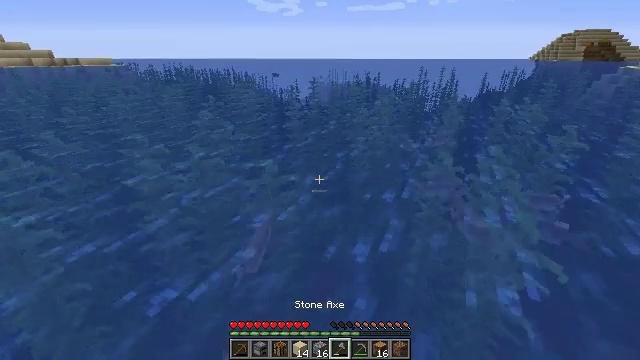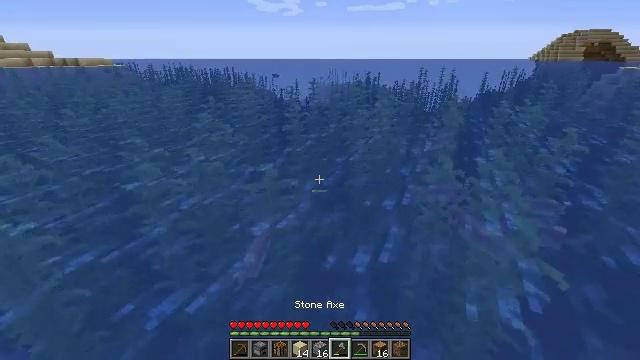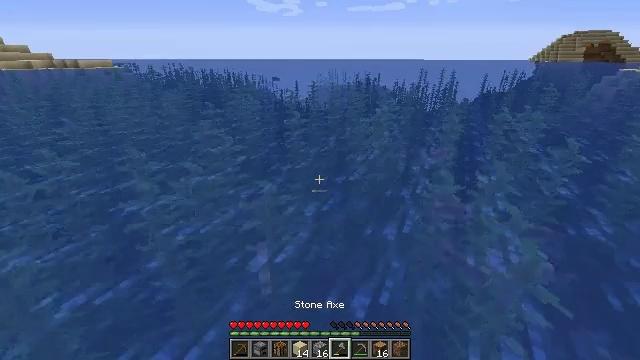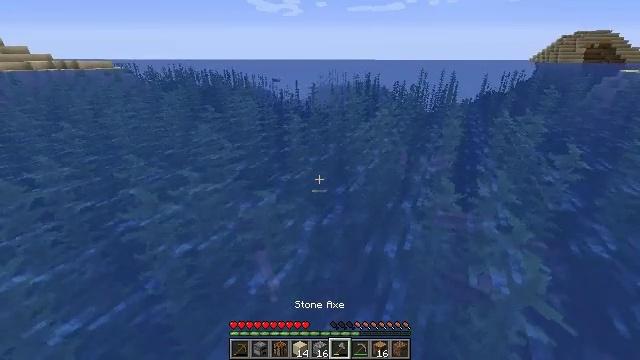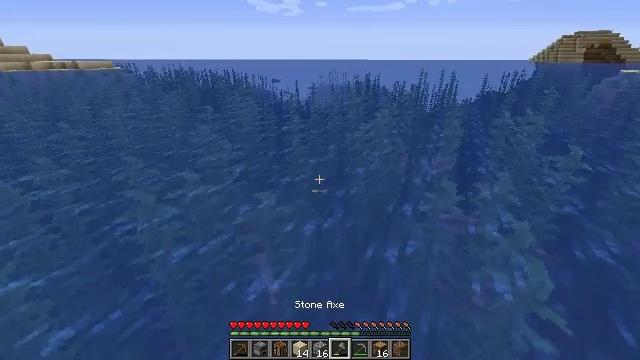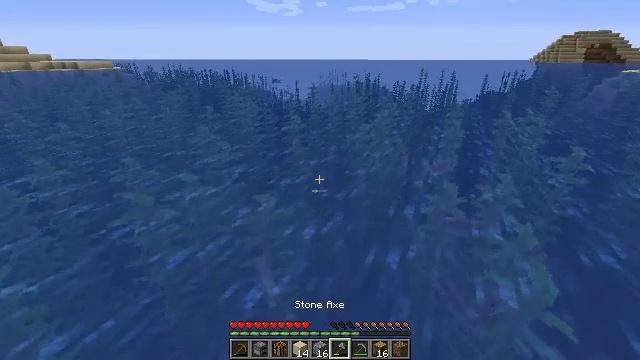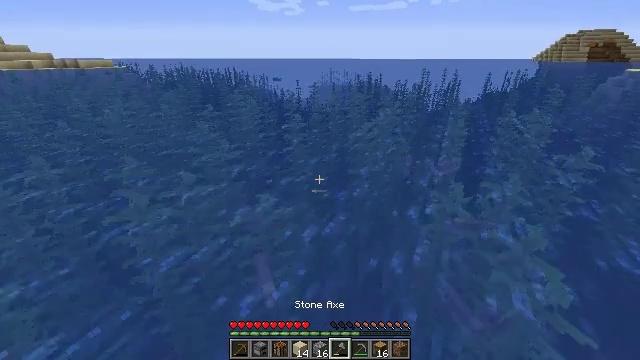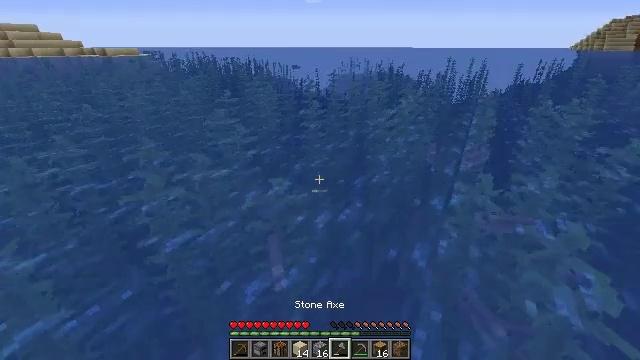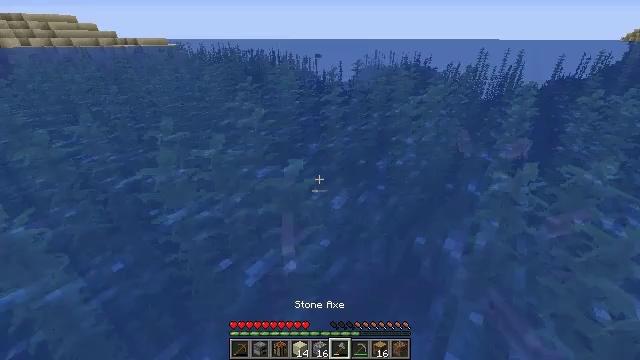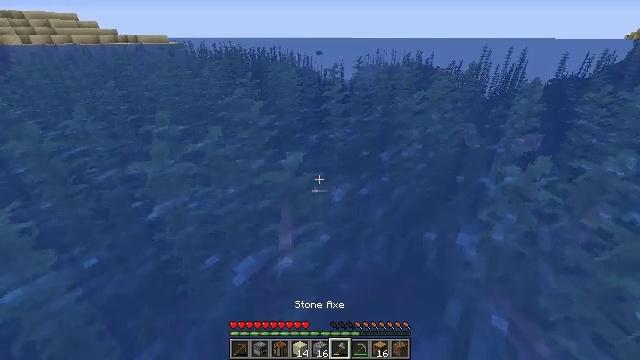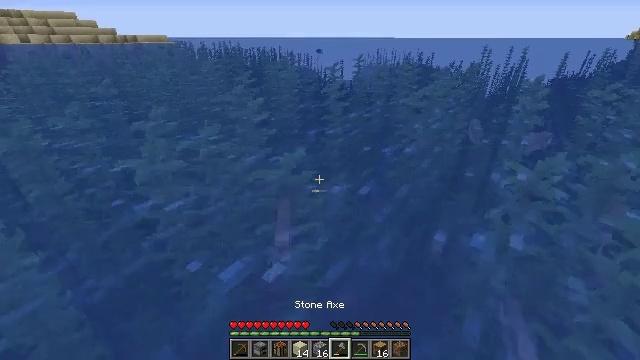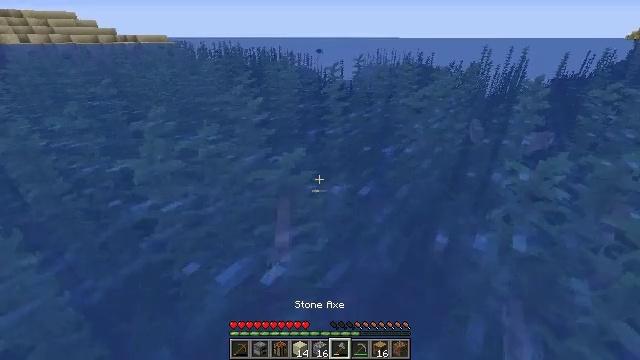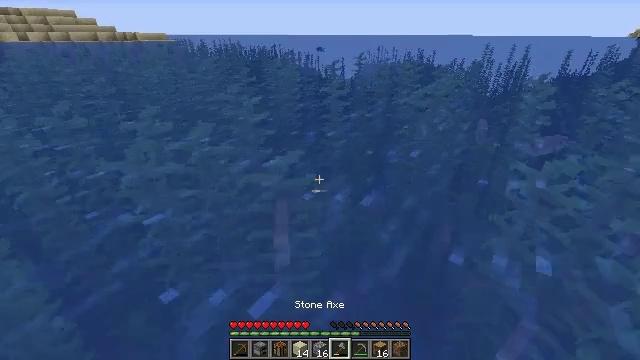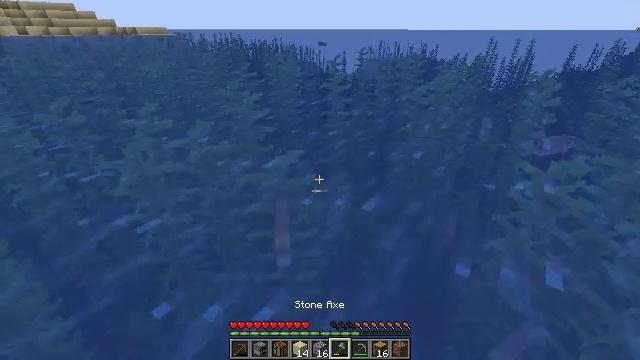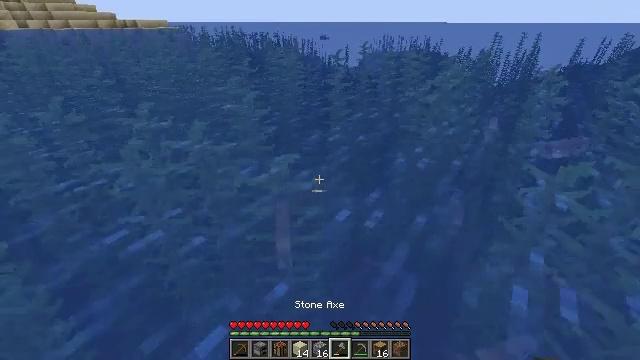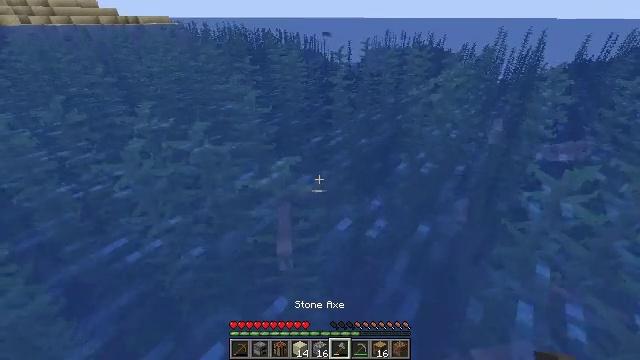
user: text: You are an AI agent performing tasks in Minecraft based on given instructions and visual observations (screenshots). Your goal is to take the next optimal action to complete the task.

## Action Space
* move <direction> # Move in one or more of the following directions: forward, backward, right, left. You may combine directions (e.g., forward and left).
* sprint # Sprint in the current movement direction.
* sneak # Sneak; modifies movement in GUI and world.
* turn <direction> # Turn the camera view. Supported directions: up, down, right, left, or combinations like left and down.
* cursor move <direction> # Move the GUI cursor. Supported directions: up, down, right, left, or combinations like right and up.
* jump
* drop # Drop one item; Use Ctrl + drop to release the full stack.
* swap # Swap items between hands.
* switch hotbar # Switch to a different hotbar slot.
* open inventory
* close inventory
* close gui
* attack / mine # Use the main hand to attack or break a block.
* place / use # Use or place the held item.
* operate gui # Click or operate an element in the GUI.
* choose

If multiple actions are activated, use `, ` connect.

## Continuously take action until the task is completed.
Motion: motion action
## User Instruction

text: Break kelp blocks underwater.
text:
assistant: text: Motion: move forward, jump
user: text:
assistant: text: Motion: move forward, jump
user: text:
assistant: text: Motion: move forward, jump
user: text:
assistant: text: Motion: move forward, jump
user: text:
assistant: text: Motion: move forward, jump
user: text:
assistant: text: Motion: move forward, jump
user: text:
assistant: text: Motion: move forward, turn left and down, jump
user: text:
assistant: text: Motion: move forward, turn left and down, jump
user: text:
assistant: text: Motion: move forward, jump
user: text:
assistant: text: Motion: move forward, jump
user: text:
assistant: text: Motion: move forward, jump
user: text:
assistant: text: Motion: move forward, jump
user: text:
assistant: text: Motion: move forward, turn down, jump
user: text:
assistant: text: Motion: move forward, turn down, jump
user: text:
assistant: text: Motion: move forward, jump
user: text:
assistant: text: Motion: move forward, jump
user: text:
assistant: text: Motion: move forward
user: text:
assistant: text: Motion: move forward
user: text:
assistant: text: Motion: move forward
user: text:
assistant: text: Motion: no_op
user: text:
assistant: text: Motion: no_op
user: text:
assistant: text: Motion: no_op
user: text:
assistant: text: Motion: no_op
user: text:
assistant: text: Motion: no_op
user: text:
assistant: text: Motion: turn left
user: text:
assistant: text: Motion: turn left and down
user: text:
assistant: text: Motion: turn left and down
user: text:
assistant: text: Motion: turn left and down
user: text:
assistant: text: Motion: turn left
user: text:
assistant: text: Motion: no_op